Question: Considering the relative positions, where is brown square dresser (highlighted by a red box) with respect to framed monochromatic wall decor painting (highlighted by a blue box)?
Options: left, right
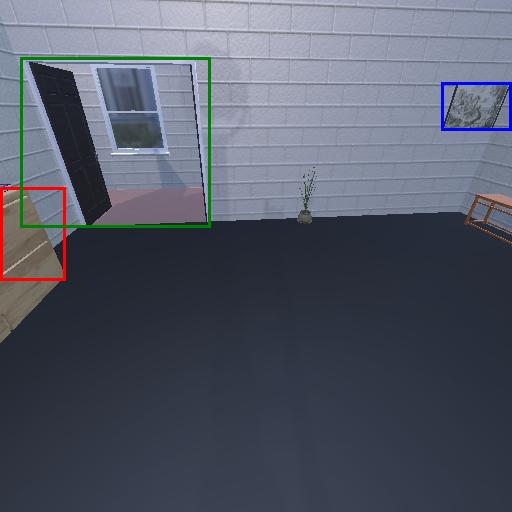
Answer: left